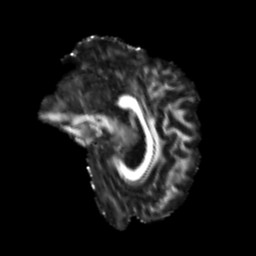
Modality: FA
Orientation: sagittal
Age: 35
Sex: male
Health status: healthy
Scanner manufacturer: siemens
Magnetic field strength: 3 T
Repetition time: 3.6 s
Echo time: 0.0964 s